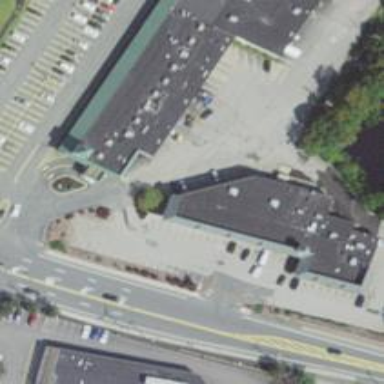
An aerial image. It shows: Mall building.